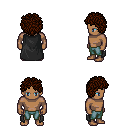
a pixel art fantasy rpg character, male body template, human, dark skin, black cape, teal pants, brown curly afro hairstyle, four views (front, back, left, right), 2x2 character sprite sheet, small pixel art, hard edges, no anti-aliasing